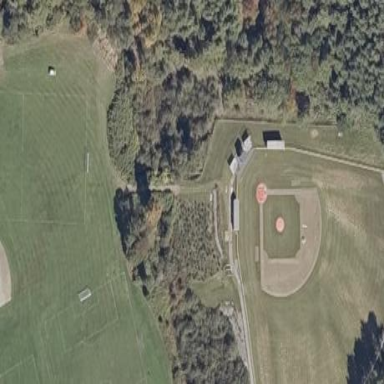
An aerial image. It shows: Baseball pitch for leisure land.